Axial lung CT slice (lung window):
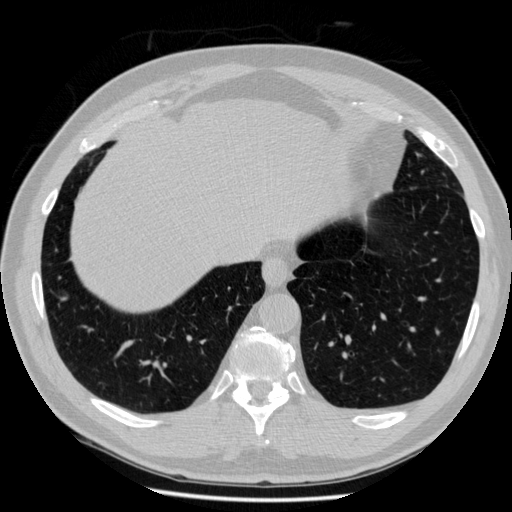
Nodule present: no